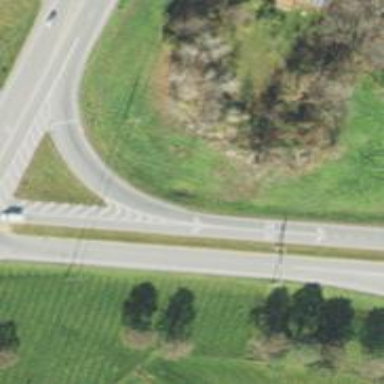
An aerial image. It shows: Trunk link road with asphalt surface.